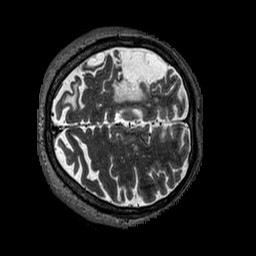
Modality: T2w
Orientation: axial
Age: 49
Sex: male
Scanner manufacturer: siemens
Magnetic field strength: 3 T
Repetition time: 3.2 s
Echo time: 0.567 s